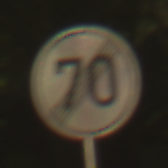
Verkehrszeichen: EndeGeschwindigkeit70
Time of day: SunriseSunset
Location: Outdoor (Suburban)
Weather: Clear
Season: NotSpecified
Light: Natural